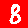
Digit: 8